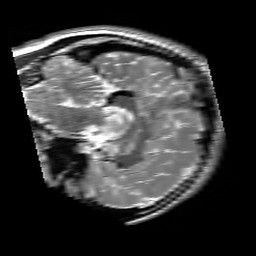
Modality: T2w
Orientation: sagittal
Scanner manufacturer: siemens
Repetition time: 3.9 s
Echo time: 0.076 s